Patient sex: F
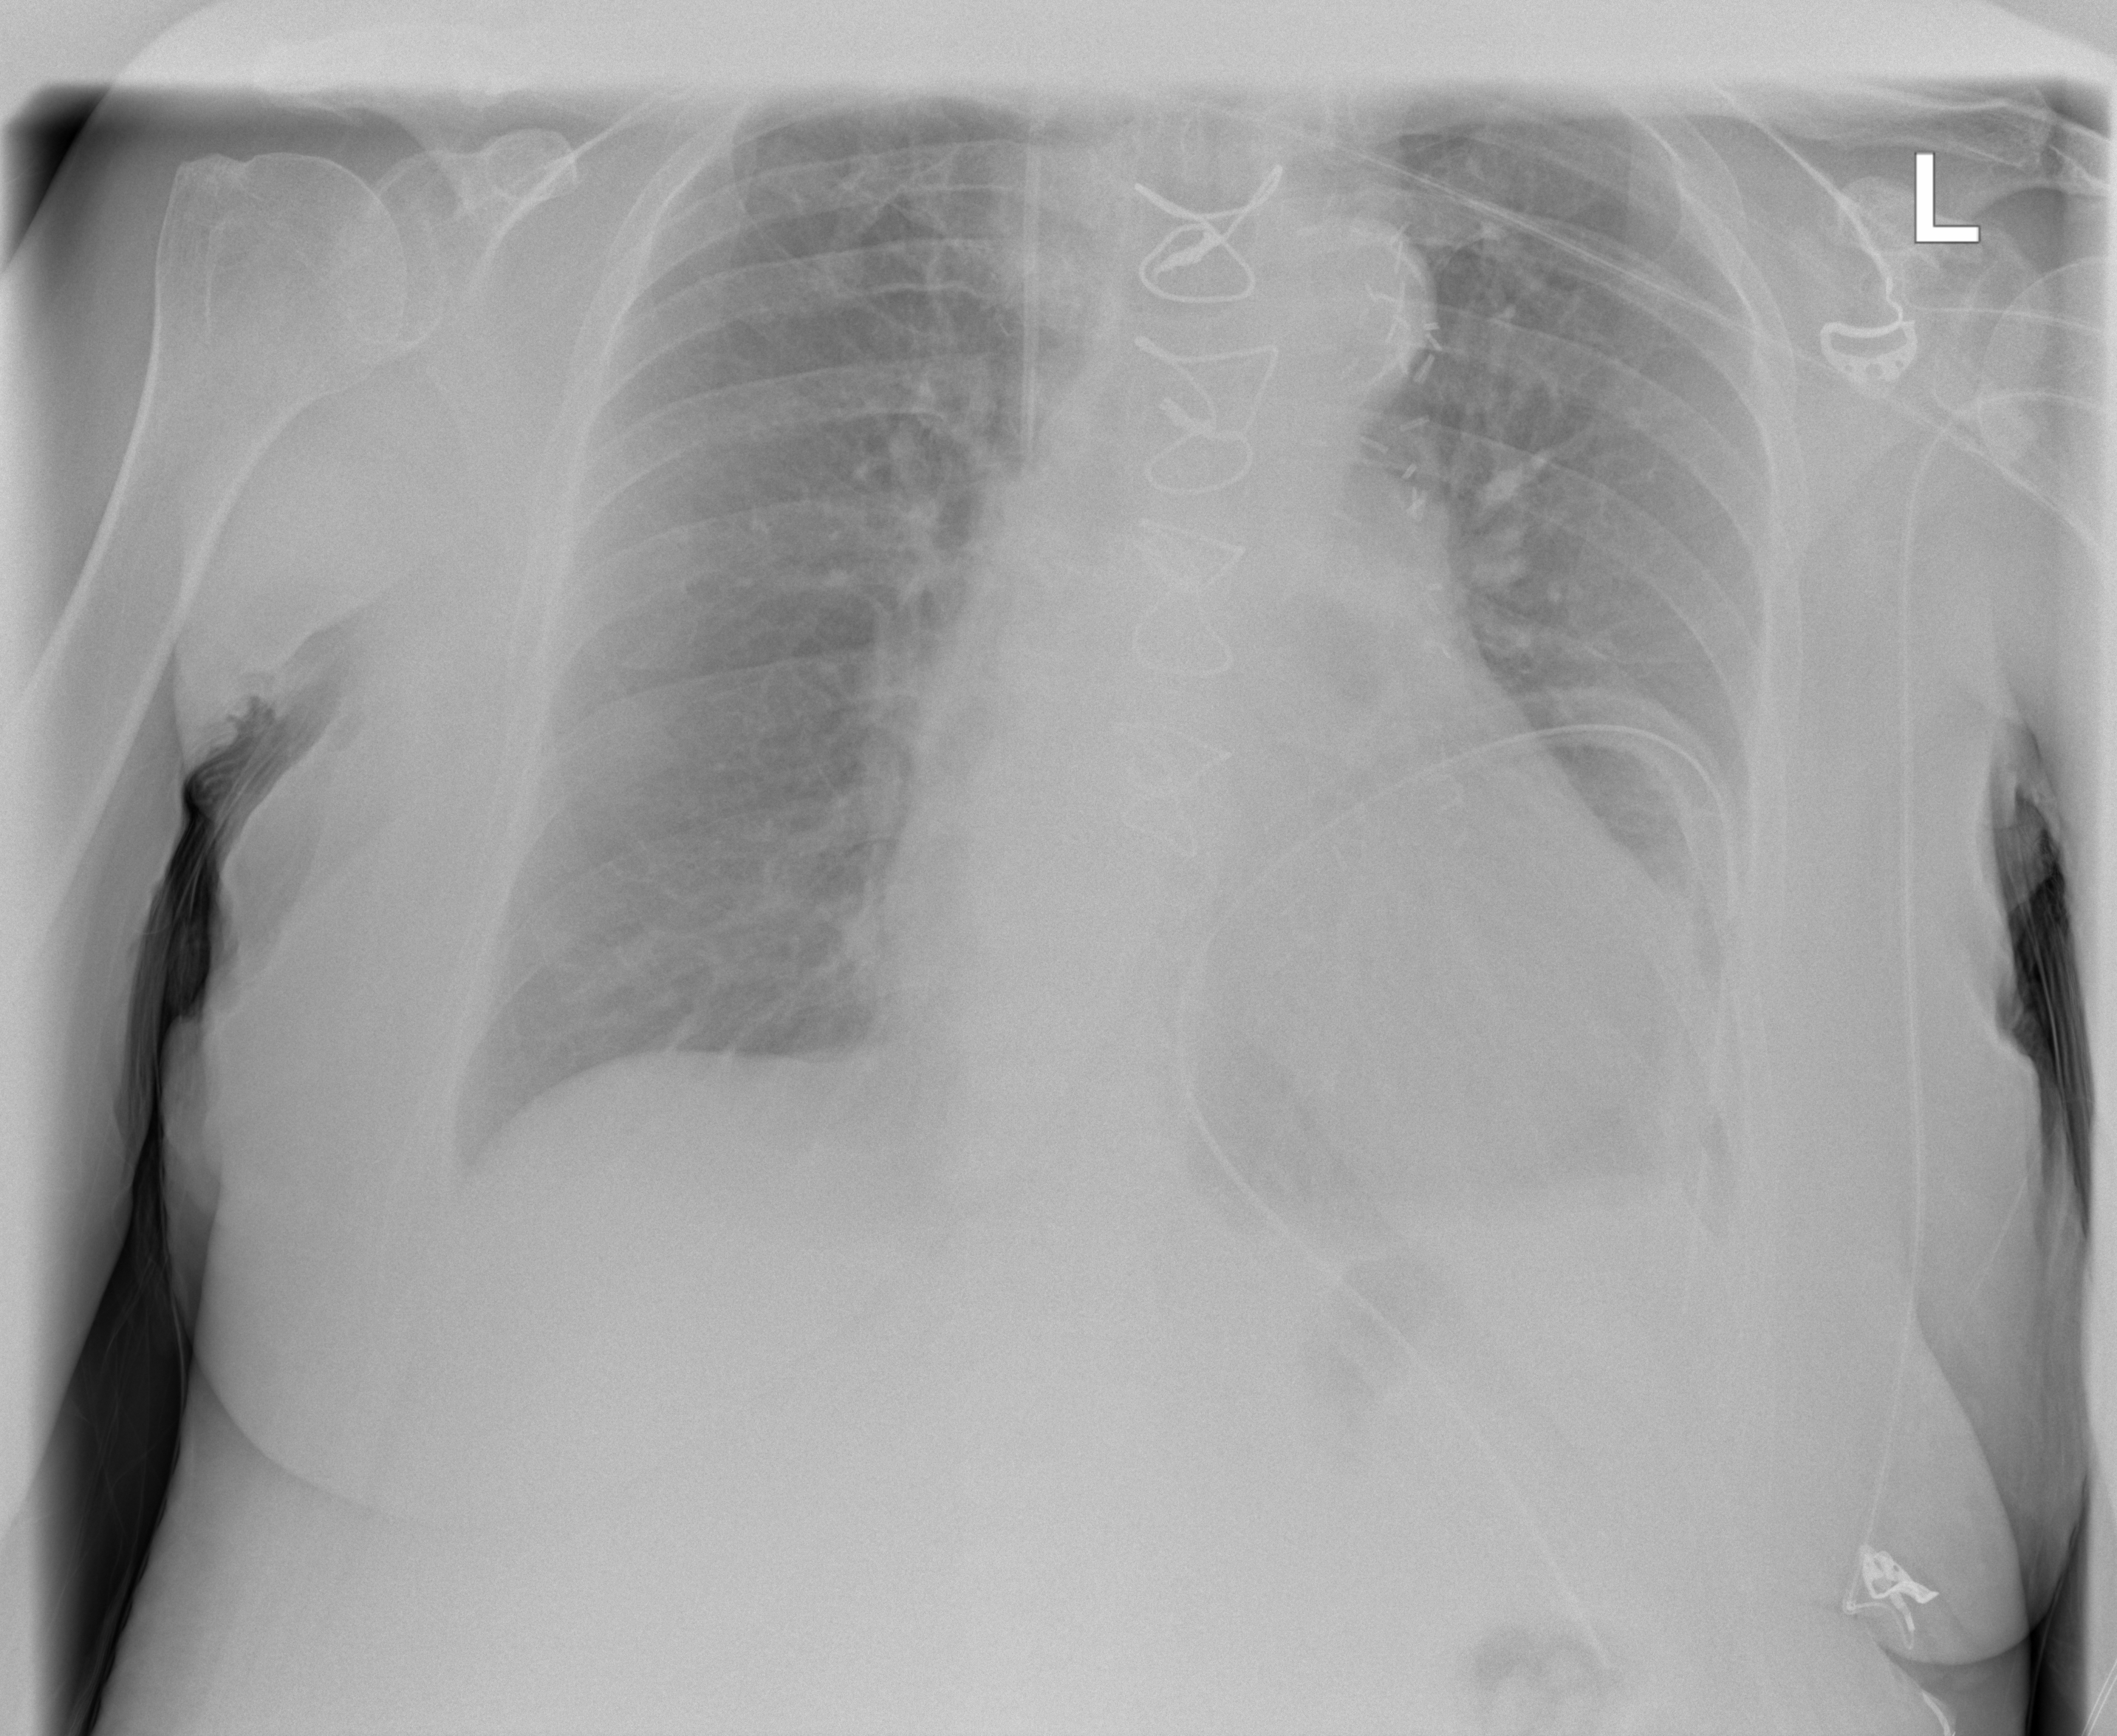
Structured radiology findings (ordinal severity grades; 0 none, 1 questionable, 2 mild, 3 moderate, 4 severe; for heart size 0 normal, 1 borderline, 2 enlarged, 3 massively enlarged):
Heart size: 2
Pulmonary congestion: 2
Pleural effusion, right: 0
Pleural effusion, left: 2
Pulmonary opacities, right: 0
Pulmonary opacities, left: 0
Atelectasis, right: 2
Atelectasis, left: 2